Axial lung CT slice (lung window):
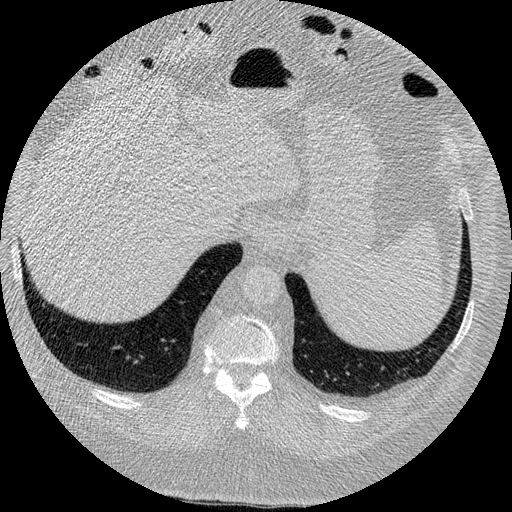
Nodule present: no